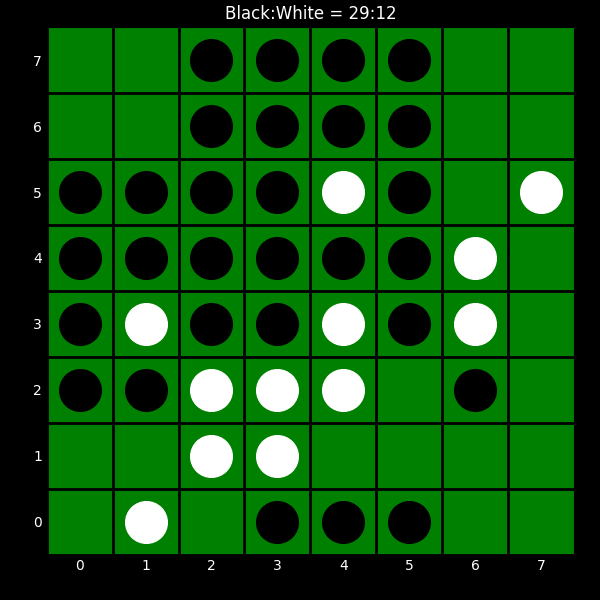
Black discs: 29
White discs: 12